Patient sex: M
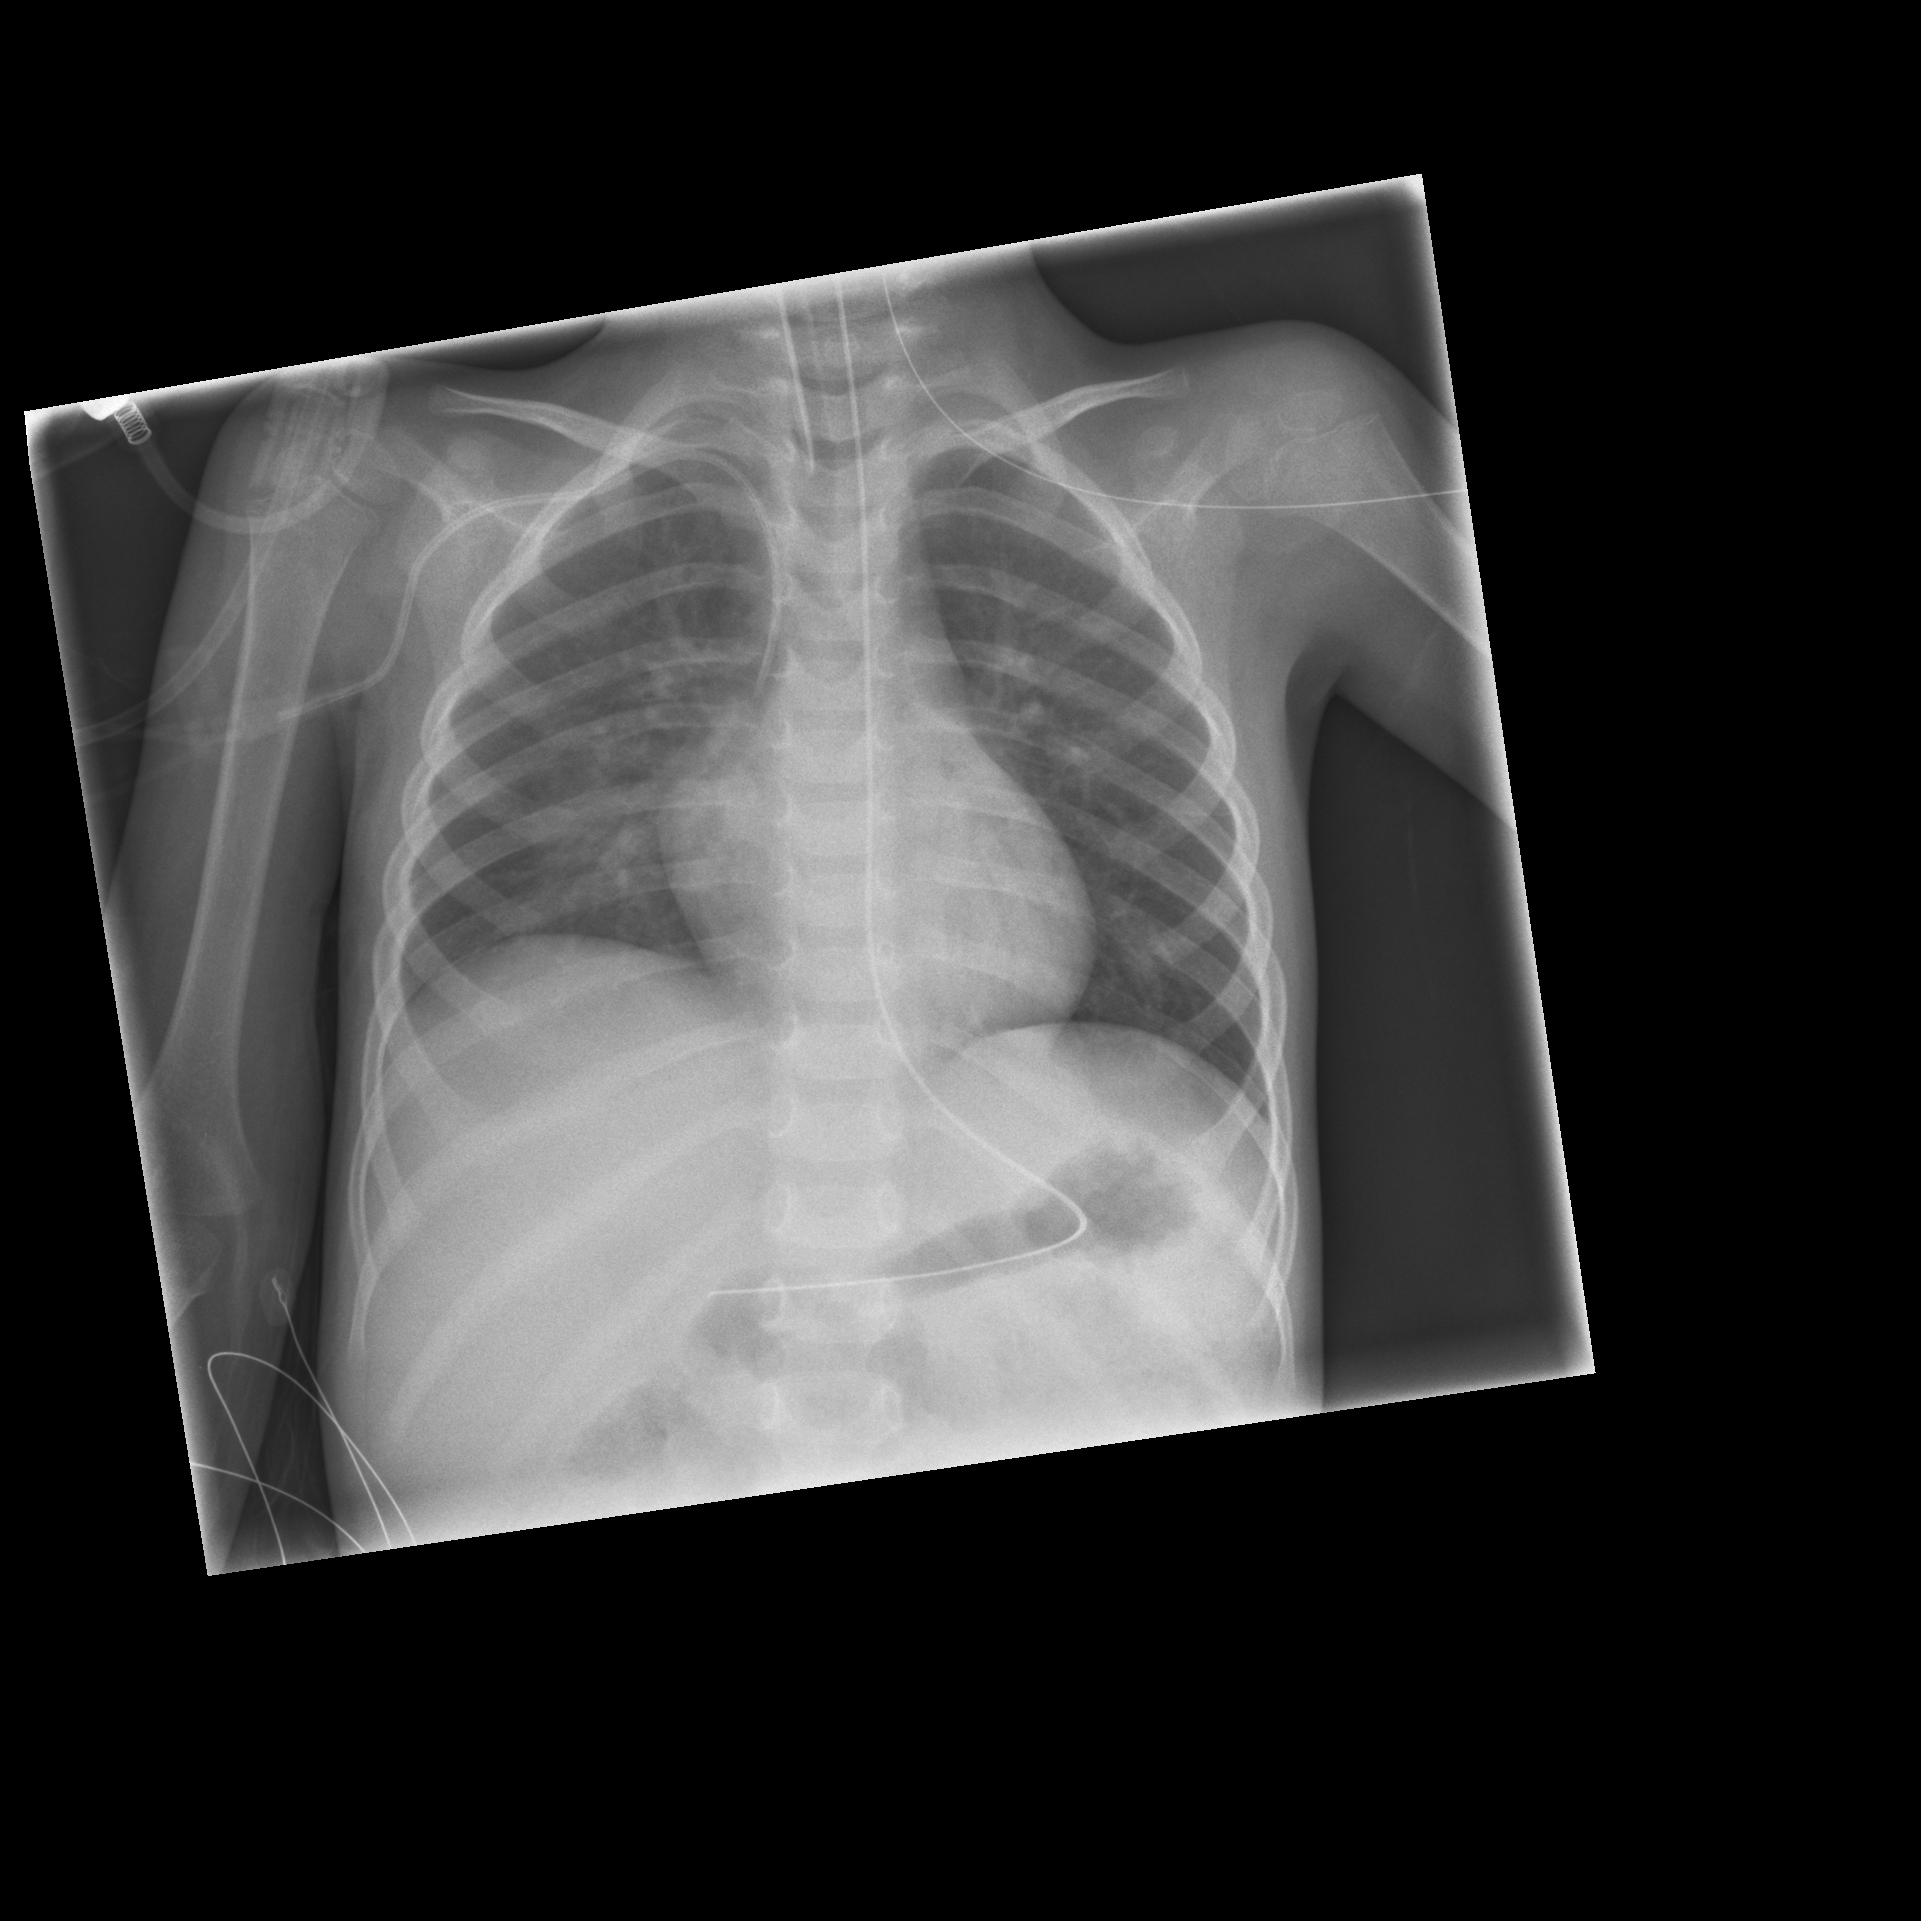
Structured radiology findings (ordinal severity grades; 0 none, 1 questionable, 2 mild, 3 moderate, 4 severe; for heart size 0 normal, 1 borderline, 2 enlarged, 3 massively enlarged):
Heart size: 0
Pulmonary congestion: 0
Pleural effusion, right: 0
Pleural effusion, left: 0
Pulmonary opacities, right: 2
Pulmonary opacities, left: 0
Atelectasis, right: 0
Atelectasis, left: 0